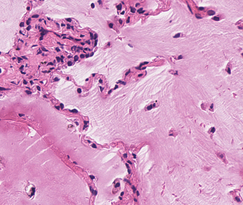
Tumor epithelial tissue: no
Tumor-associated stroma tissue: no
Normal tissue: yes